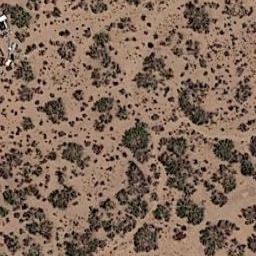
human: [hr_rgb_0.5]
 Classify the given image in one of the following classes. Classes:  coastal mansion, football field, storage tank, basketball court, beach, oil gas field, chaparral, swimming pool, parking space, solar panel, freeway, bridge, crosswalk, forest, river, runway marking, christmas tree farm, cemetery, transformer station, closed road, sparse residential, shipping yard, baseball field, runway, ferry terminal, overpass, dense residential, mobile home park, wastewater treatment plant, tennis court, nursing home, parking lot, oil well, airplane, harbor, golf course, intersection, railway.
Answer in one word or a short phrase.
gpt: chaparral